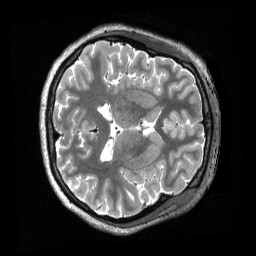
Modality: T2w
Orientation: axial
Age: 20
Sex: female
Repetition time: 3.2 s
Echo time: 0.563 s